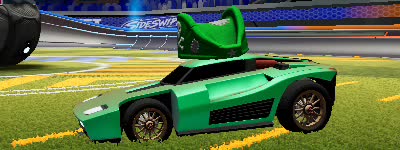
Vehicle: breakout